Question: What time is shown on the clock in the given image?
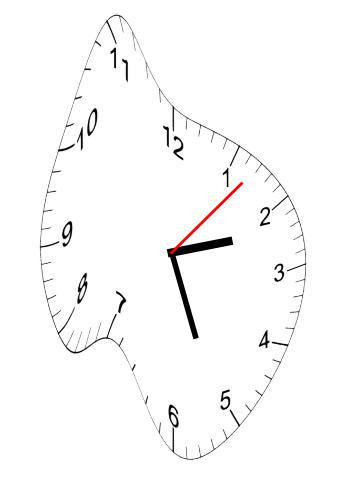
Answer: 02:26:07